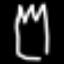
Label: fork